Question: In the top of the Hierarchy window of the Unity Editor there is a field for filtering the hierarchy:

My question is if you can set that filter from an editor script and how. I can barely find anything according to this on the web.
Thanks in advance.
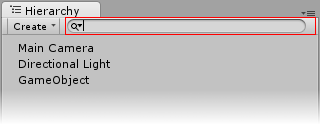
Answer: Thanks to d4RK I found out how to do it using Reflection:
'''
public const int FILTERMODE_ALL = 0;
public const int FILTERMODE_NAME = 1;
public const int FILTERMODE_TYPE = 2;
public static void SetSearchFilter(string filter, int filterMode) {
SearchableEditorWindow[] windows = (SearchableEditorWindow[])Resources.FindObjectsOfTypeAll (typeof(SearchableEditorWindow));
foreach (SearchableEditorWindow window in windows) {
if(window.GetType().ToString() == "UnityEditor.SceneHierarchyWindow") {
hierarchy = window;
break;
}
}
if (hierarchy == null)
return;
MethodInfo setSearchType = typeof(SearchableEditorWindow).GetMethod("SetSearchFilter", BindingFlags.NonPublic | BindingFlags.Instance);
object[] parameters = new object[]{filter, filterMode, false};
setSearchType.Invoke(hierarchy, parameters);
}
'''
This may not be the most elegant way, but it works like a charm and can easily be extended to apply the same filter to the SceneView.